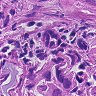
Metastatic tissue present: yes